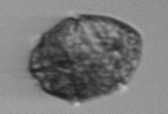
Label: Margalefidinium